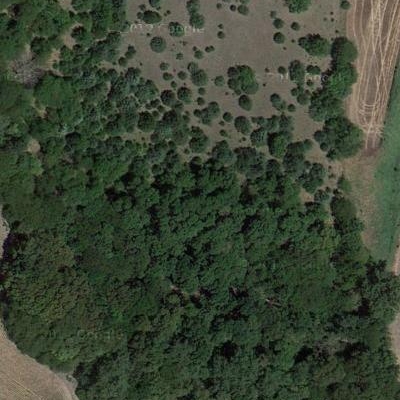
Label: eForest